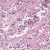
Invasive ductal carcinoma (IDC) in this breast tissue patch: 1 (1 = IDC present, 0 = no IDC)